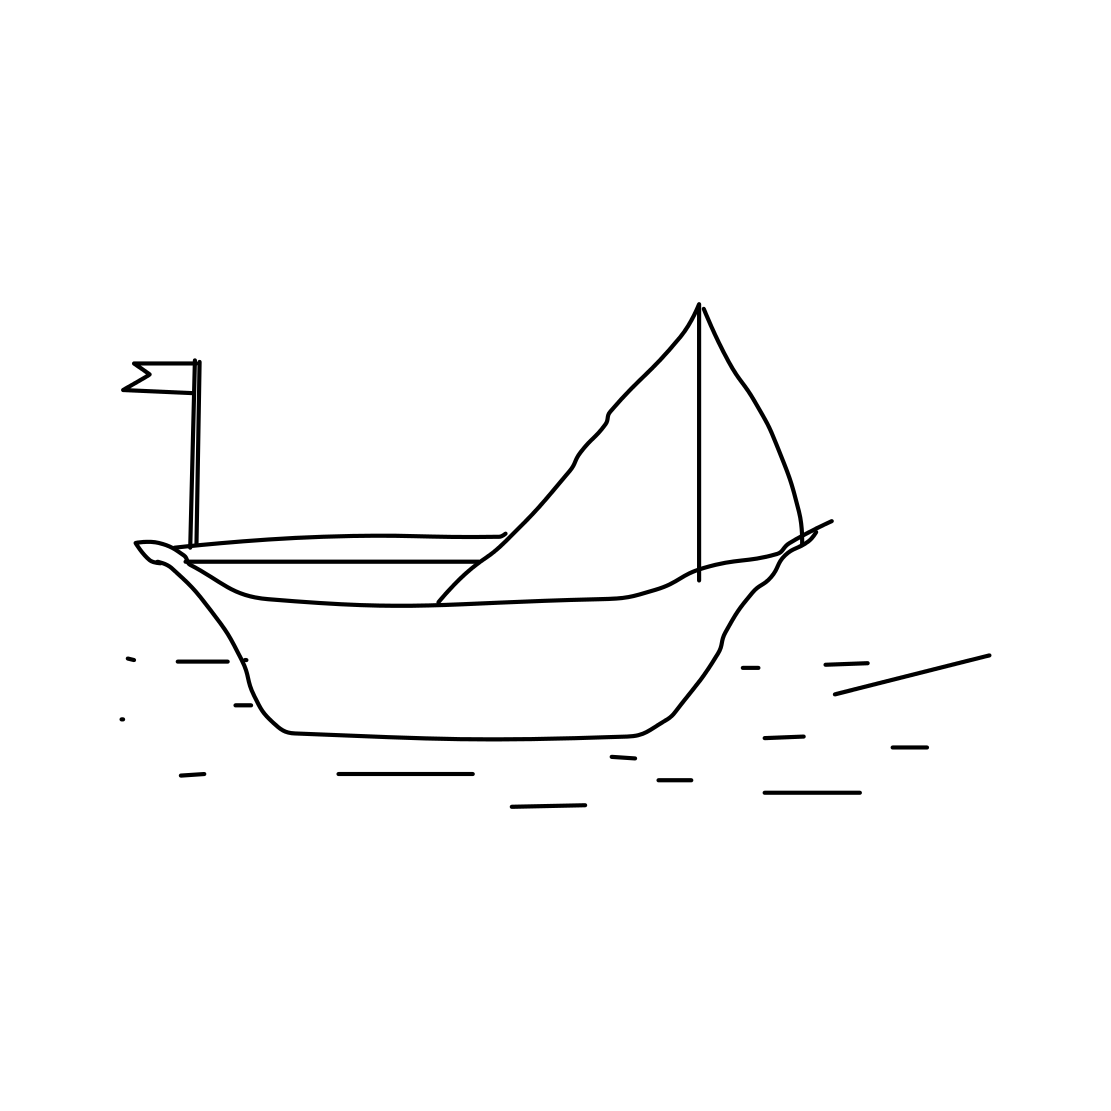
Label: ship